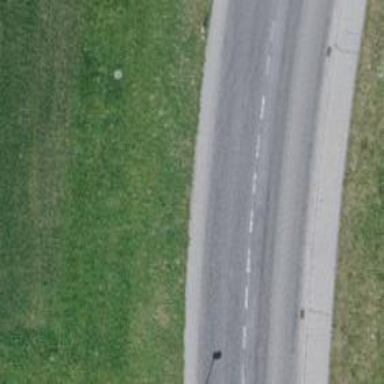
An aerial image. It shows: Tertiary road with asphalt surface. There is sidewalk along the road.